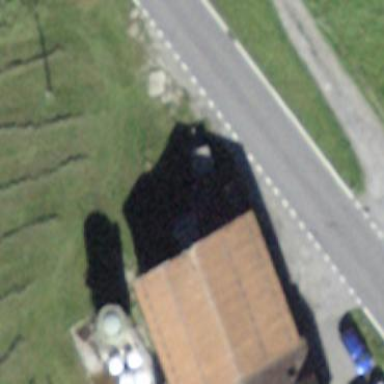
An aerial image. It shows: Rural barn.